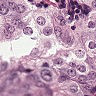
Metastatic tissue present: yes